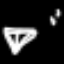
Label: diamond